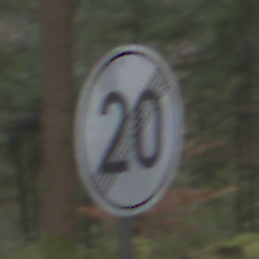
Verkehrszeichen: EndeGeschwindigkeit20
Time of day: Midday
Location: Outdoor (Nature)
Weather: Overcast
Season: NotSpecified
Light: Natural